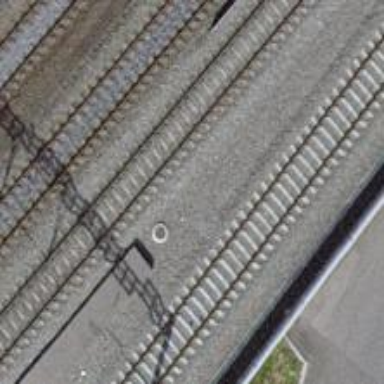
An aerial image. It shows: Bridge over railway with electrified contact lines.